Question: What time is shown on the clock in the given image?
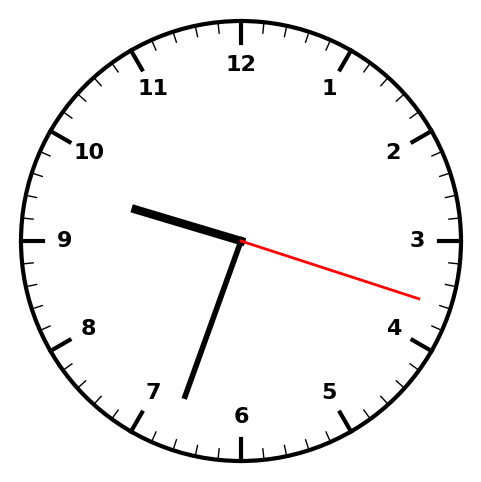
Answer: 09:33:18